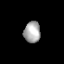
Tissue: lung
Cell type: Epithelial cells
Senescence score: 0.2332
Nuclear area (px): 343
Mean DAPI intensity: 169.962